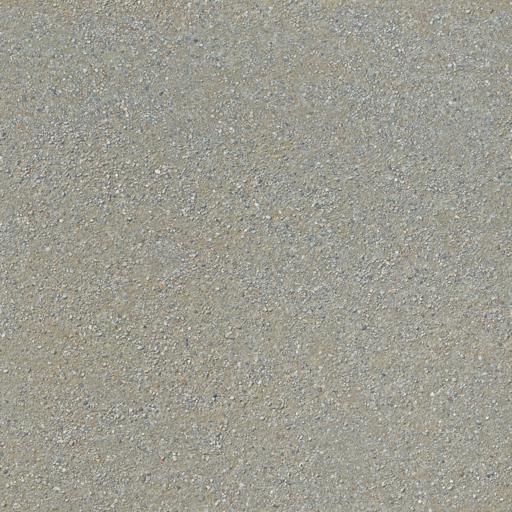
Tags: flat ground hard light